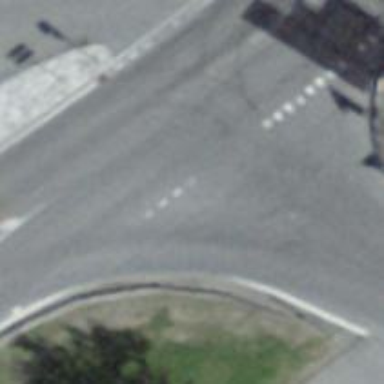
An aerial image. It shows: Primary highway with asphalt surface leading to roundabout.